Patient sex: F
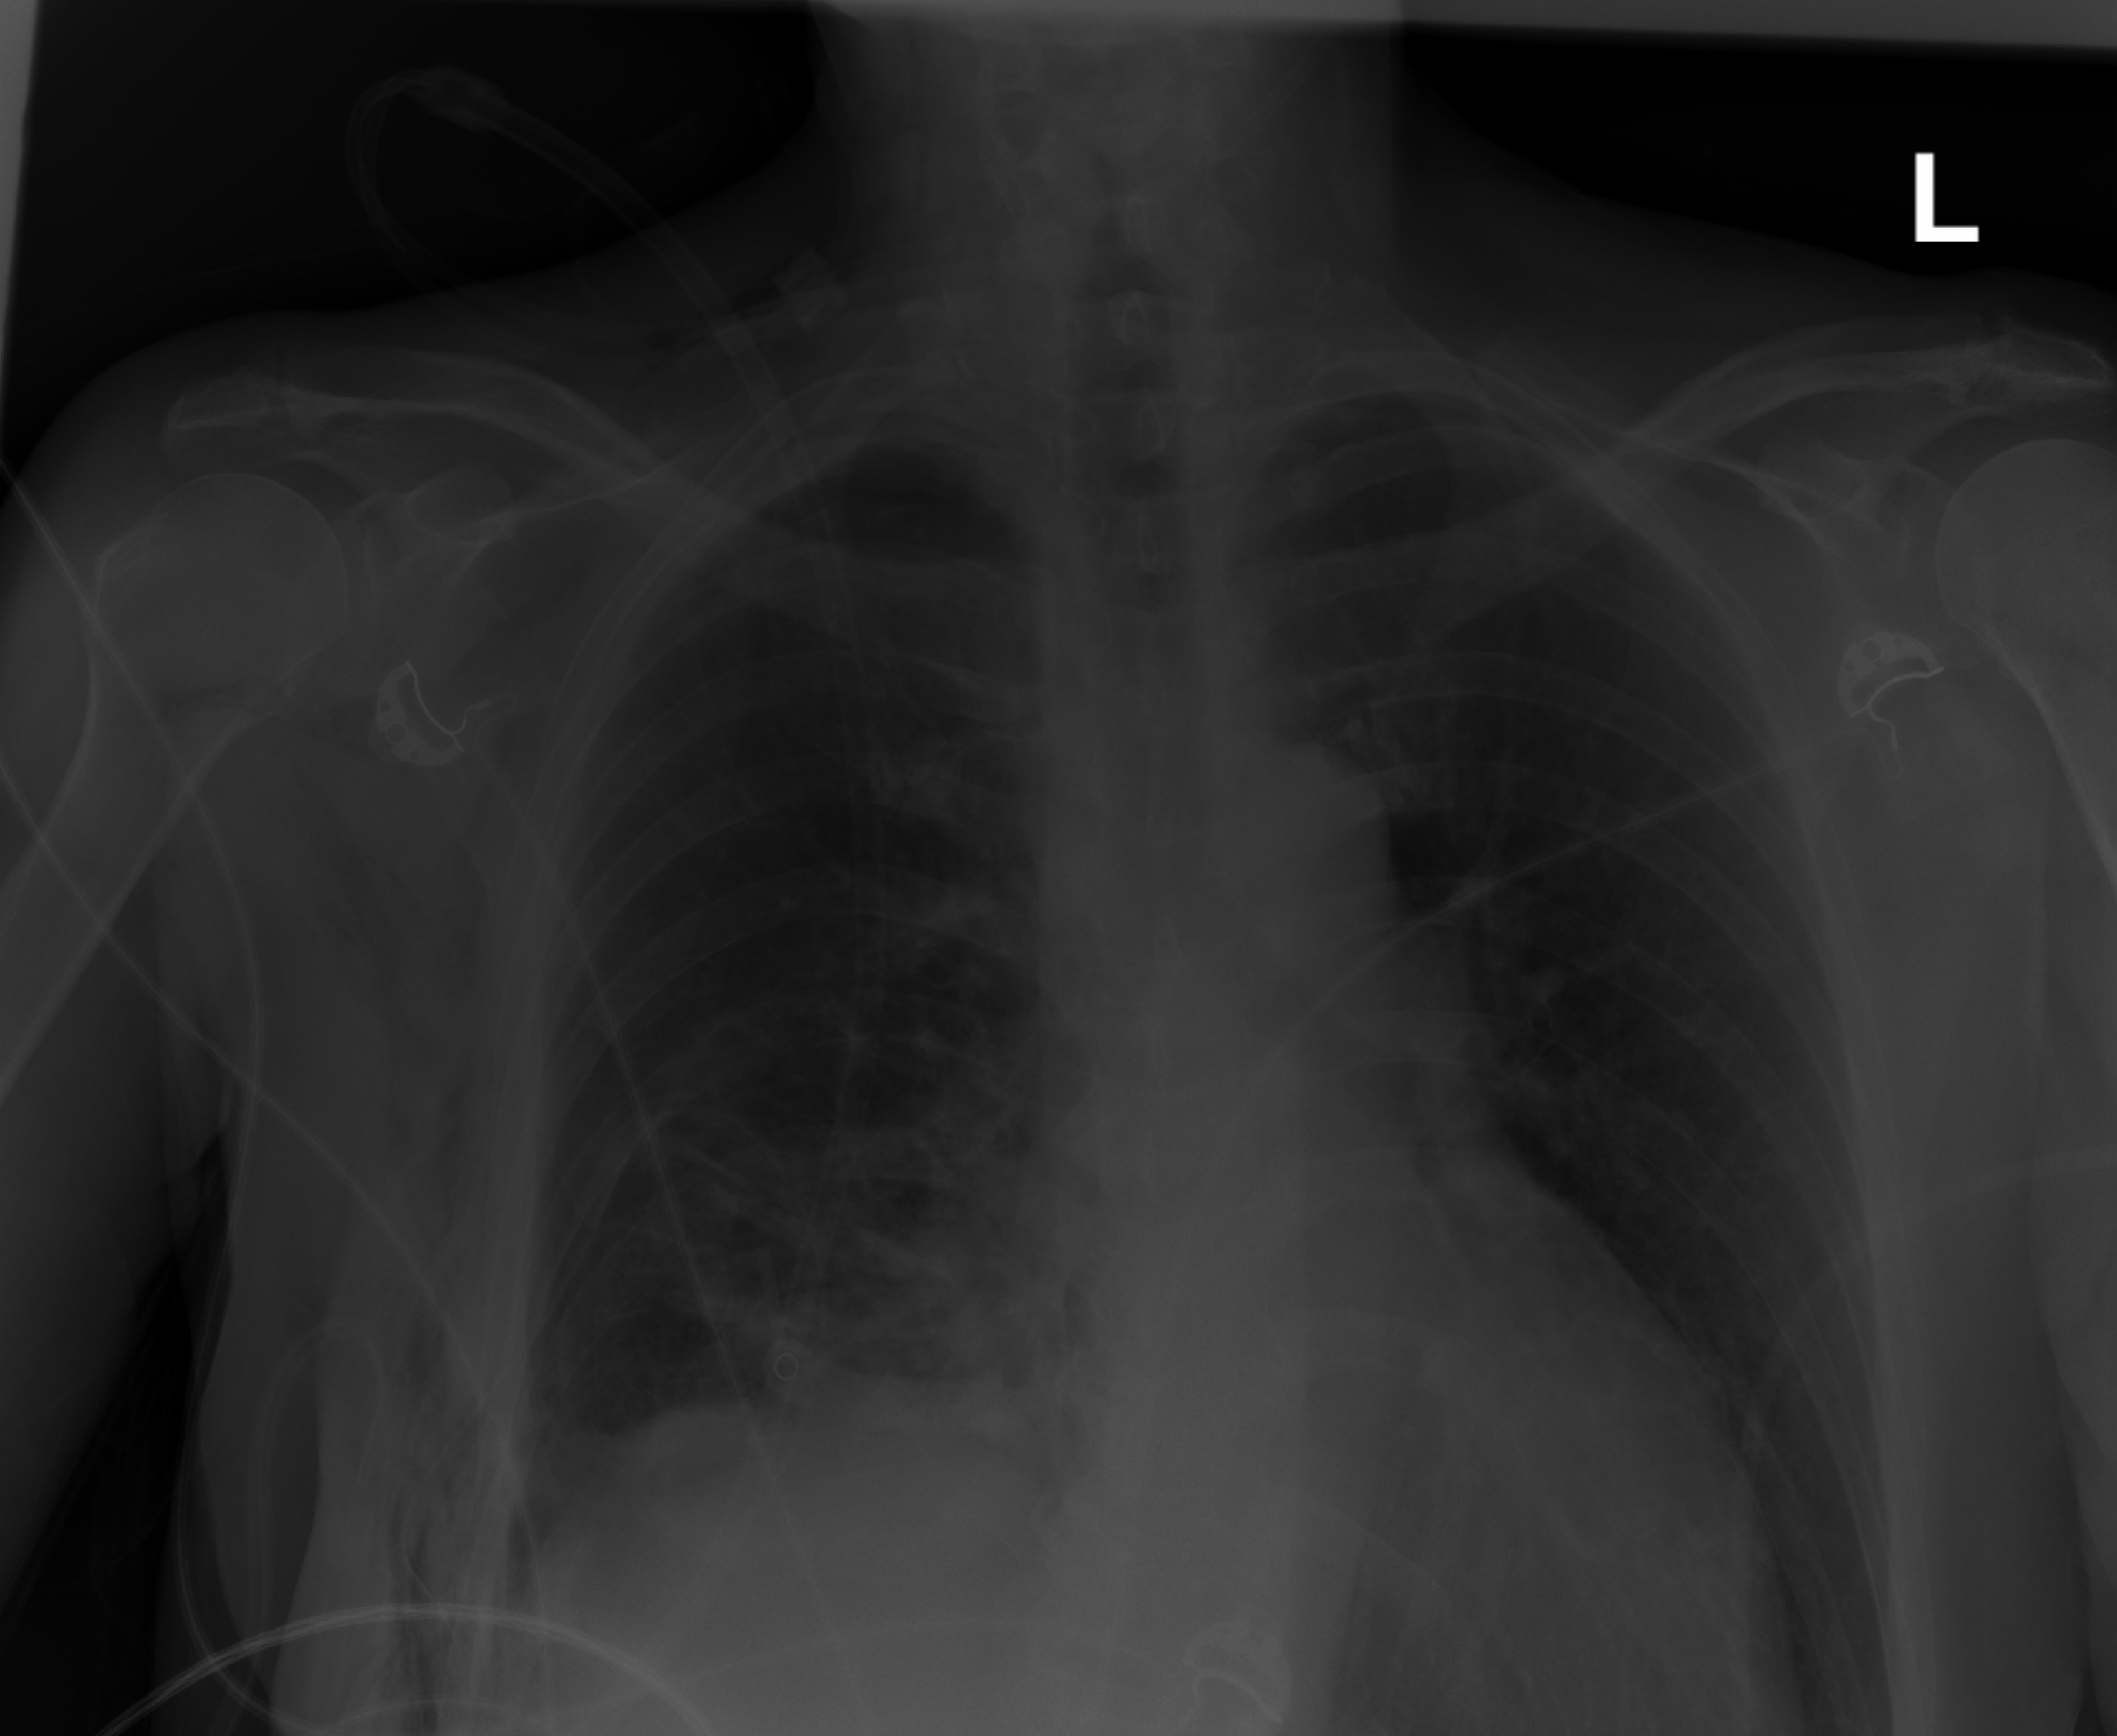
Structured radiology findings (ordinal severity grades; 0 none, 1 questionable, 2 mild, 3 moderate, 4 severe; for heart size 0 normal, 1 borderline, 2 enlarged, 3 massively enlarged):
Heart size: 0
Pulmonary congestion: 0
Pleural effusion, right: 2
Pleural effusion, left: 0
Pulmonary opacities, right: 0
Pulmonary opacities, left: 0
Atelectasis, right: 2
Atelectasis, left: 0